Question: I need to create a stripped background for a border which should look like this...

I tried following code its working as back ground,but when i try to use in inside a data template its displaying grey background instead of stripped.
'''
<LinearGradientBrush StartPoint="0,0" EndPoint="1,1" SpreadMethod="Repeat">
<GradientStop Offset="0" Color="White"/>
<GradientStop Offset="0.5" Color="White"/>
<GradientStop Offset="0.5" Color="Black"/>
<GradientStop Offset="1" Color="Black"/>
<LinearGradientBrush.RelativeTransform>
<ScaleTransform ScaleX="0.01" ScaleY="0.01"/>
</LinearGradientBrush.RelativeTransform>
</LinearGradientBrush>
'''
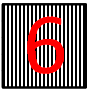
Answer: The scale factor is based on percentage values. Let's say that you apply the brush to a Rectangle Width = 600, Height=600, then with a scaleX = 0.01 a stripe is ~6 pixels in width. But shrink the Rectangle size to Width=60, Height=60, and the stripe is ~0.6 pixels wide. With such small stripes, the background will look gray.
Since you didn't show your DataTemplate I can't tell what size your elements are.
If this is your issue, then use a binding to change the ScaleX,ScaleY values based on the size of the target element.